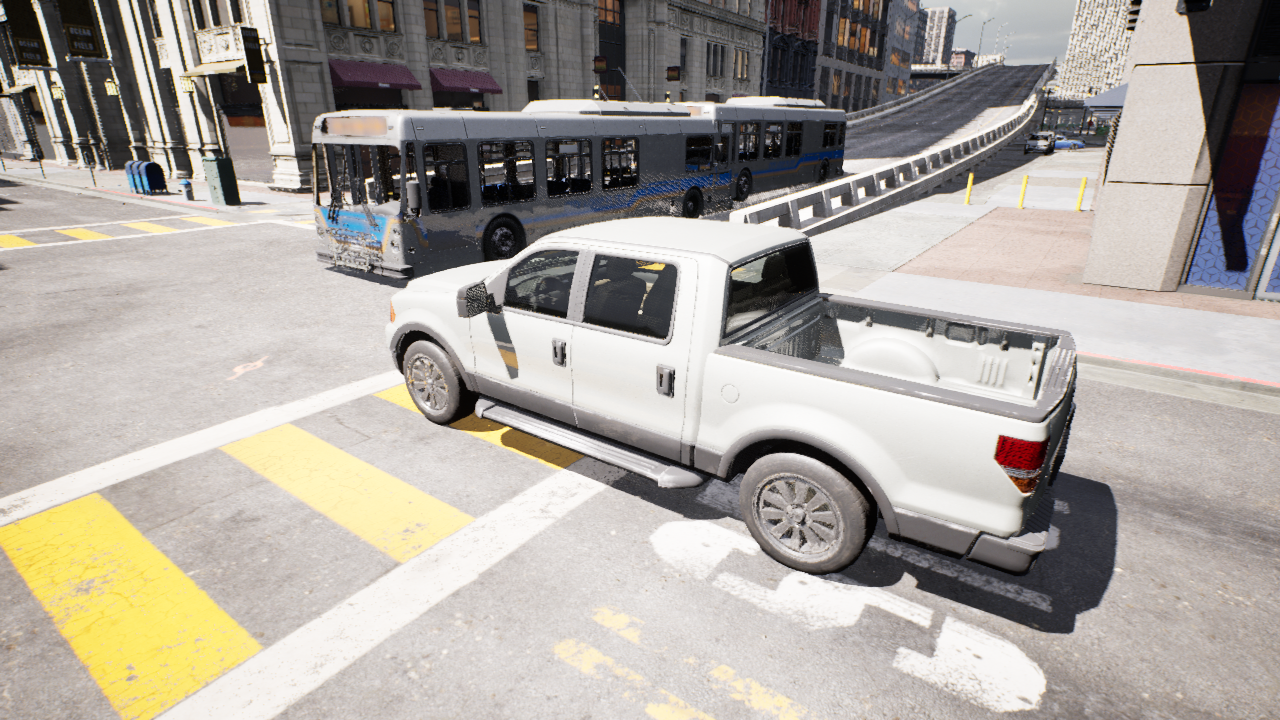
Venue: residential
Lighting: clear day
Vehicle rig: pickup